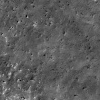
Atmospheric dust classification: not_dusty